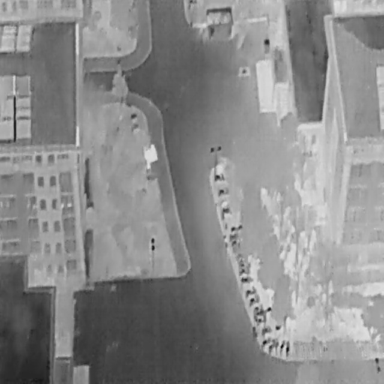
There are ten objects shown in the infrared image, including nine Bicycles, and a DontCare.